Question:
I am developing a Wordpress site and trying to display my menu as shown in image. How can I display the sub menu when the parent menu is selected?
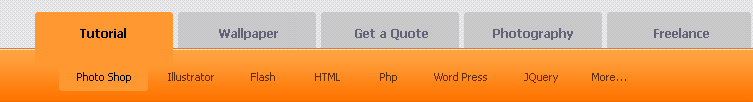
Answer: You can create your main top links with secondary nested like so
'''
<ul class="primary">
<li>Tutorial</li>
<ul class="secondary">
<li>Photoshop</li>
<li>Illustrator</li>
<li>Flash</li>
<li>HTML</li>
<li>PHP</li>
<li>Wordpress</li>
<li>jQuery</li>
<li>more...</li>
</ul>
<li>Wallpaper</li>
<li>Get A Quote</li>
<li>Photography</li>
<li>Freelance</li>
</ul>
'''
then your styling would be like so ( this is using just CSS3, not JS )
'''
<style>
ul.primary {
width: -- ;
height: -- ;
margin: -- ;
overflow: hidden;
}
ul.primary > li {
width: -- ;
height: -- ;
margin: -- ;
float: left;
list-style: none;
}
ul.seconday {
opacity: 0;
width: -- ;
height: -- ;
margin: -- ; /* when this is used with position: relative you can adjust where the drop down is placed. */
position: relative; /* need to set this to relative to position properly */
/* css3 transition */
transition: all .5s ease-in;
-webkit-transition: all .5s ease-in;
-moz-transition: all .5s ease-in;
-ms-transition: all .5s ease-in;
-o-transition: all .5s ease-in;
}
ul.primary > li:hover ul.secondary {
opacity: 1;
}
</style>
'''